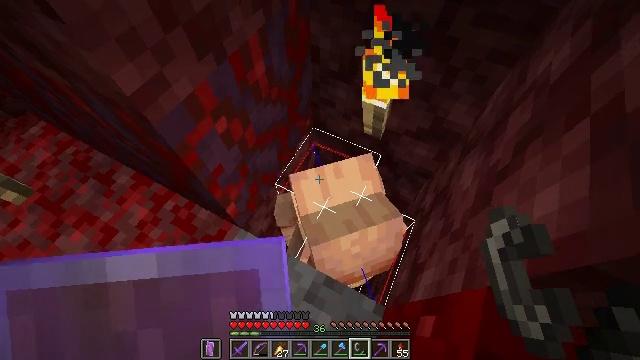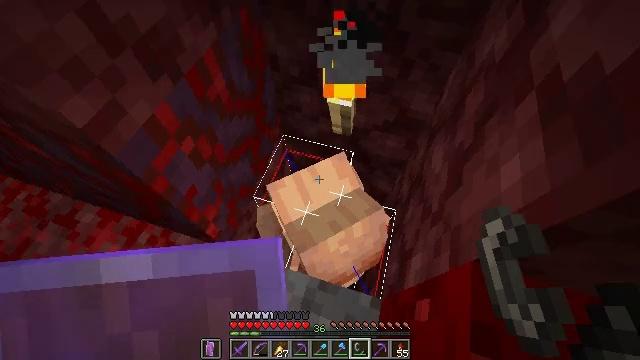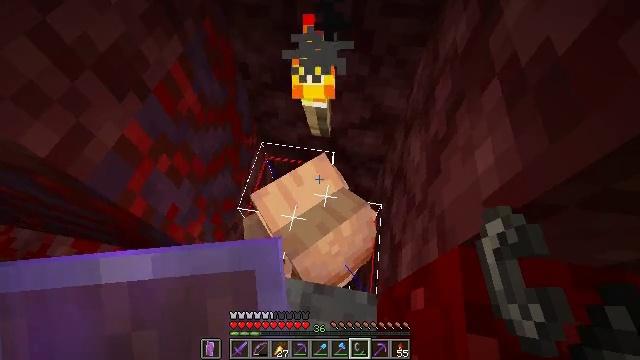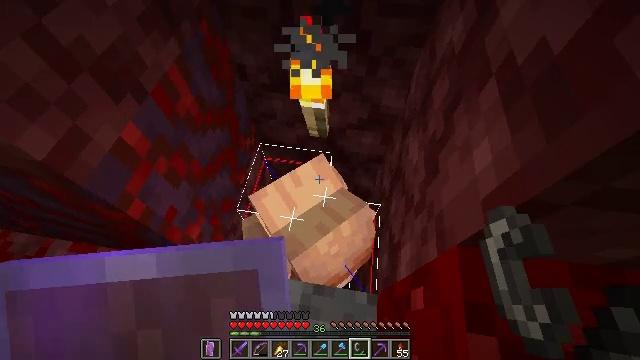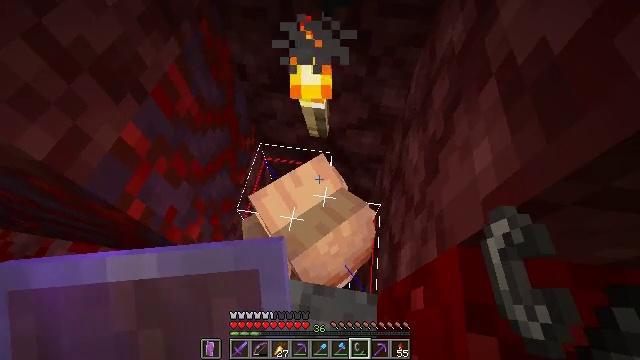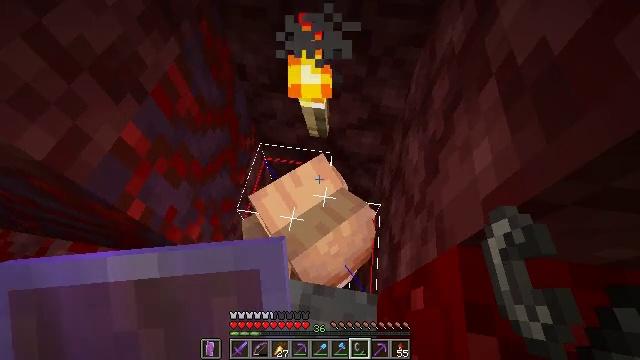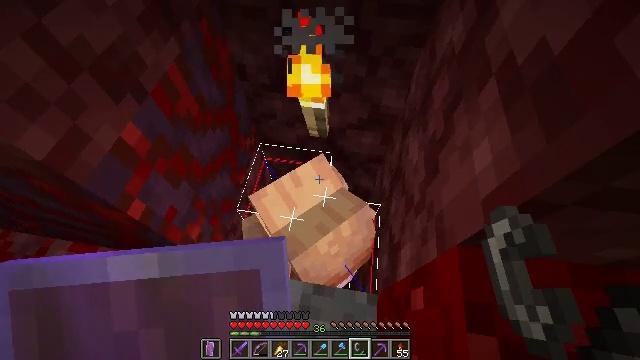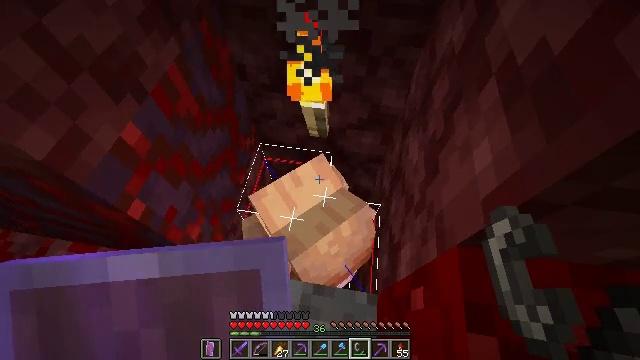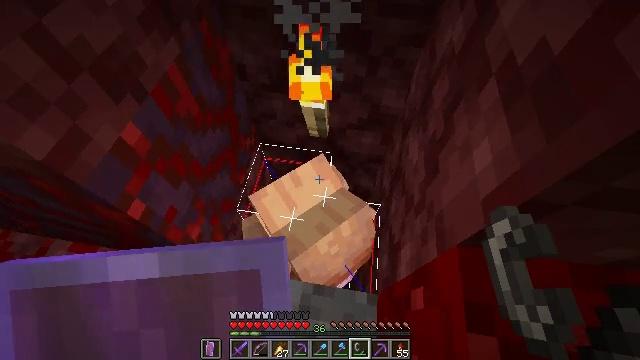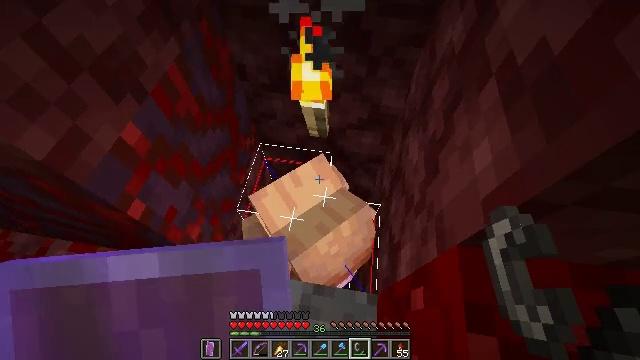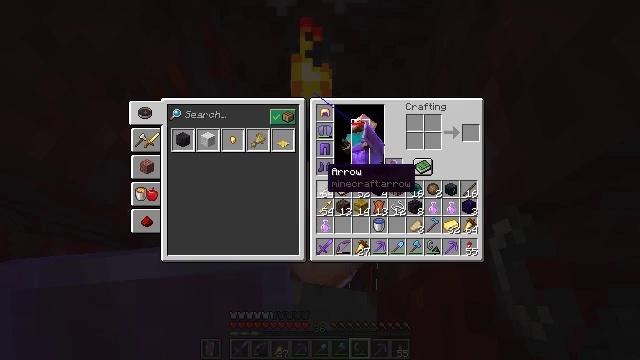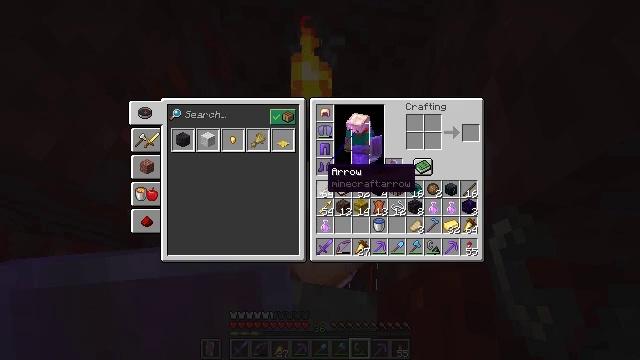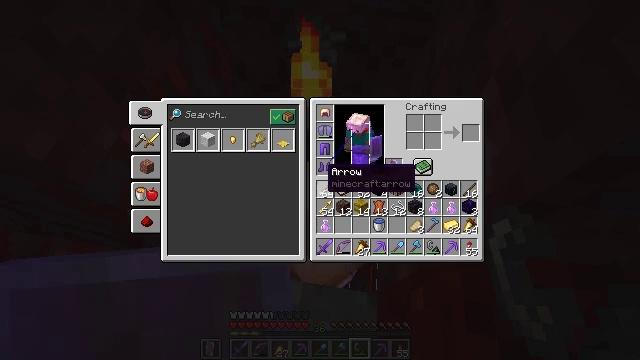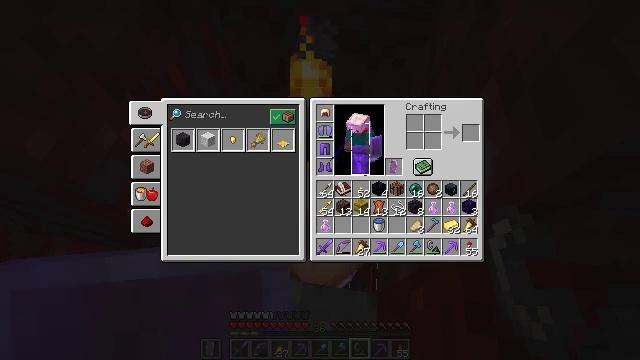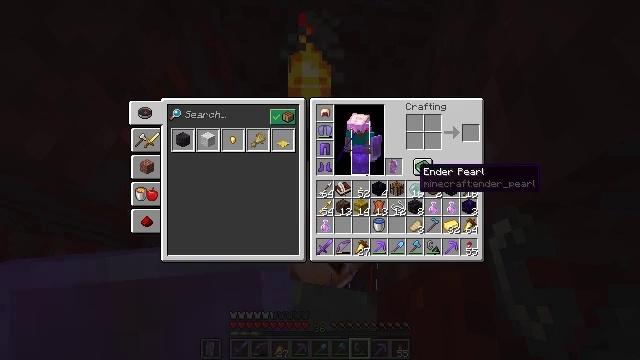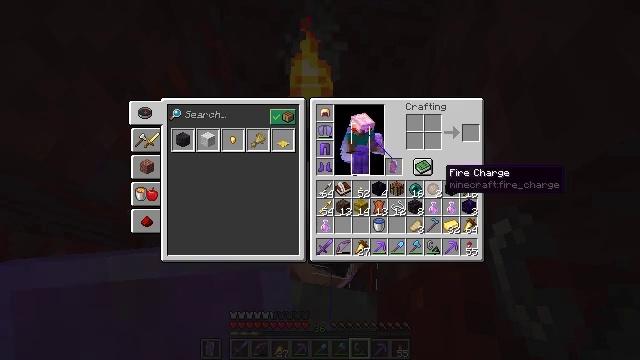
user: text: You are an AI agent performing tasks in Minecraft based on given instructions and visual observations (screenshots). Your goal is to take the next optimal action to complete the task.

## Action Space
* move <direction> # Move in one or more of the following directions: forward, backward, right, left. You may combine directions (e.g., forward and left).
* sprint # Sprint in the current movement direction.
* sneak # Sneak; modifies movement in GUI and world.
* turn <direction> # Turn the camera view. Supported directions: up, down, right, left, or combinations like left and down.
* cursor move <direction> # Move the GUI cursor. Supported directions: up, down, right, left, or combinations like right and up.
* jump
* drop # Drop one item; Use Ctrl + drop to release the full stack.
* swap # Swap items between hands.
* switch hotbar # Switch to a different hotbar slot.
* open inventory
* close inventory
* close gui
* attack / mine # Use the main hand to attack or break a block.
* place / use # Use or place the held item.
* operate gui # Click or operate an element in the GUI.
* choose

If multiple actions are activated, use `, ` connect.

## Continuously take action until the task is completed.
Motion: motion action
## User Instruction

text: Drop a fire charge.
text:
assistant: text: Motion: turn right
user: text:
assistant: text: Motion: turn right
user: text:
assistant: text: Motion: no_op
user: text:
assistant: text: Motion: no_op
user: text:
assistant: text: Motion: no_op
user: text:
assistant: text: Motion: no_op
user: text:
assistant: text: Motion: no_op
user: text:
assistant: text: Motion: no_op
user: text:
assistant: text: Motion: no_op
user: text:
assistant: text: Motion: close inventory
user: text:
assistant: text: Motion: close inventory
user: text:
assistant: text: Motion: close inventory
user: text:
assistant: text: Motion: cursor move right, open gui
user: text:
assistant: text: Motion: cursor move right
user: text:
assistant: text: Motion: cursor move right
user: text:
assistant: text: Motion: cursor move right
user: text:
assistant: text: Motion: no_op
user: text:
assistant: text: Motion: cursor move right
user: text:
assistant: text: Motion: no_op
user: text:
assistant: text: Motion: no_op
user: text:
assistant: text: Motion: cursor move left
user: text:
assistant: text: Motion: cursor move left
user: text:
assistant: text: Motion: no_op
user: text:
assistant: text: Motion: no_op
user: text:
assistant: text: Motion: no_op
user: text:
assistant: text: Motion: no_op
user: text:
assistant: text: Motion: no_op
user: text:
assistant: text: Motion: cursor move left
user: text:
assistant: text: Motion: no_op
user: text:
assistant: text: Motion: no_op